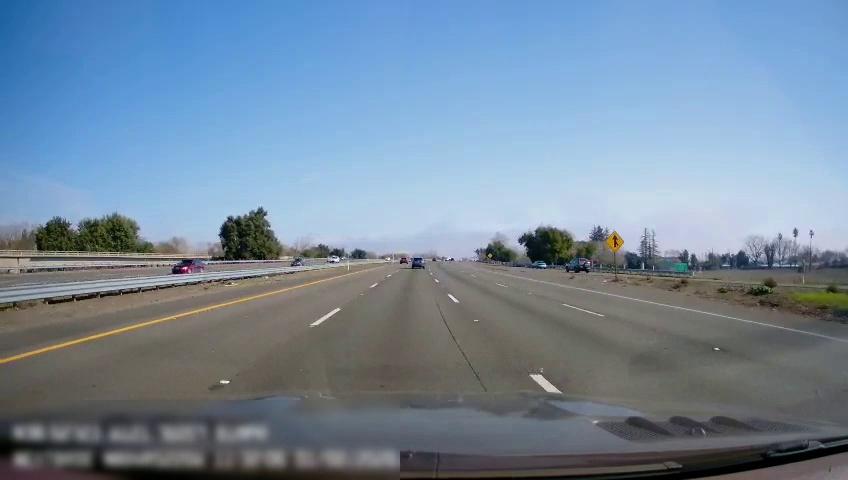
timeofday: Day
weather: Sunny
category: Drivable Space
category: Drivable Space
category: Vehicles | SUV
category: Vehicles | SUV
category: Vehicles | Car
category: Vehicles | Car
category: Vehicles | SUV
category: Vehicles | Car
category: Lanes | Current Lane
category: Lanes | Current Lane
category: Lanes | Alternate Lane
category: Lanes | Alternate Lane
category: Lanes | Alternate Lane
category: Traffic | Signs